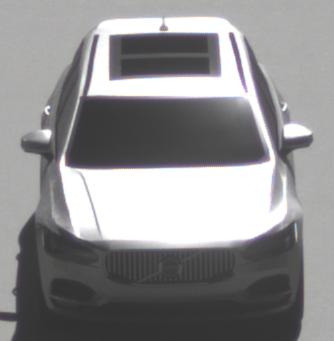
Make: Volvo
Model: V90
Detailed model: -
Model produced from: 2016
Model produced until: 2020
Doors: 5
Color: white
Road condition: dry road
Daytime: morning or afternoon
Contrast: high contrast